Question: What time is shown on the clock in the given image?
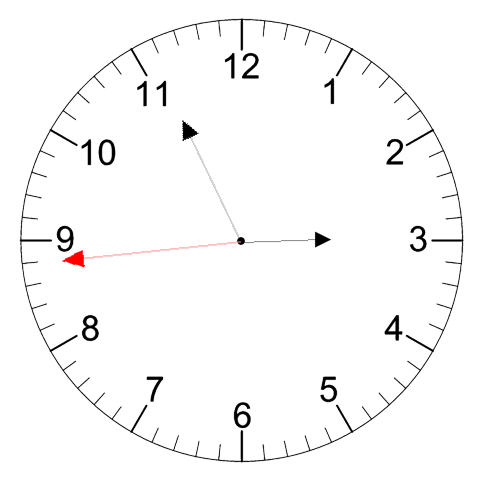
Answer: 02:55:44